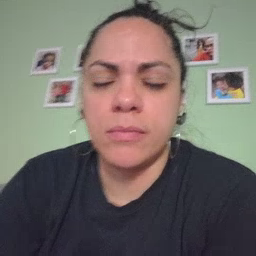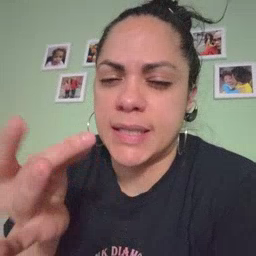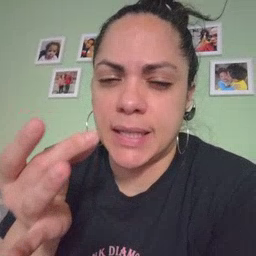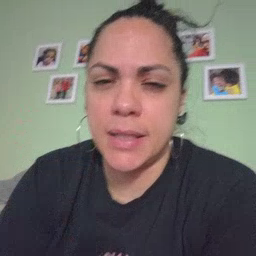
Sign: sticky